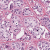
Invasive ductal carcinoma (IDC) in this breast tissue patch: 1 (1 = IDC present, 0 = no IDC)